Aerial crown-view tile of a tropical tree (Barro Colorado Island, Panama), acquired 20240813:
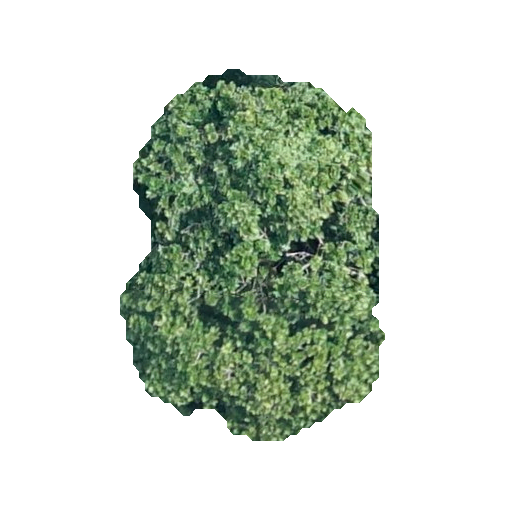
Species: Anacardium excelsum
GBIF accepted scientific name: Anacardium excelsum
Crown area: 115.481 m²